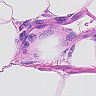
Metastatic tissue present: no